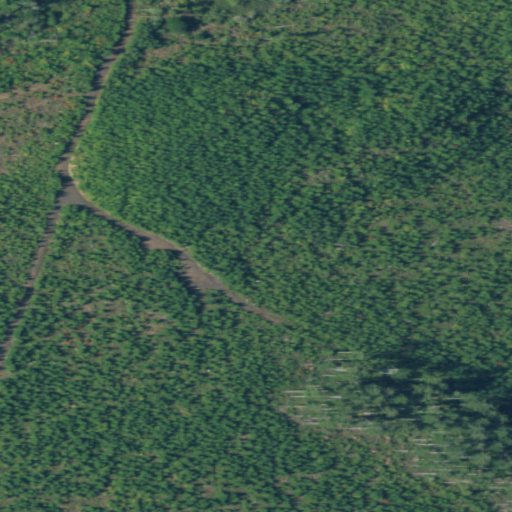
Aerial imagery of plain(s) in Washington named Goose Prairie containing evergreen forest and shrub